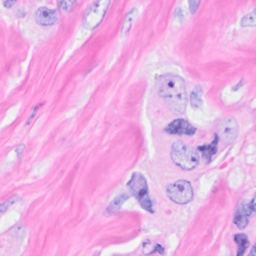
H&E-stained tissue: Breast